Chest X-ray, PA view. Patient: 58 years old, sex F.
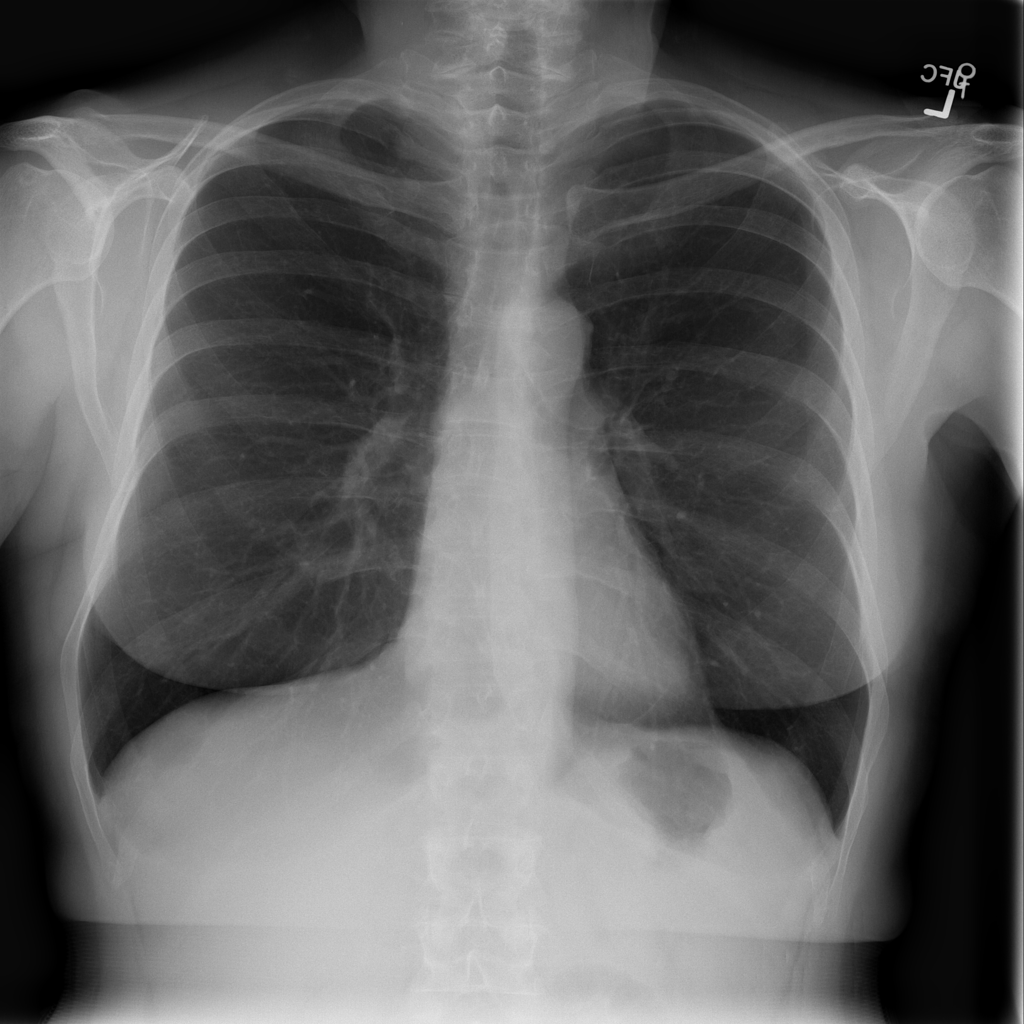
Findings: No Finding